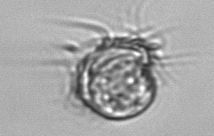
Label: Leegaardiella_ovalis